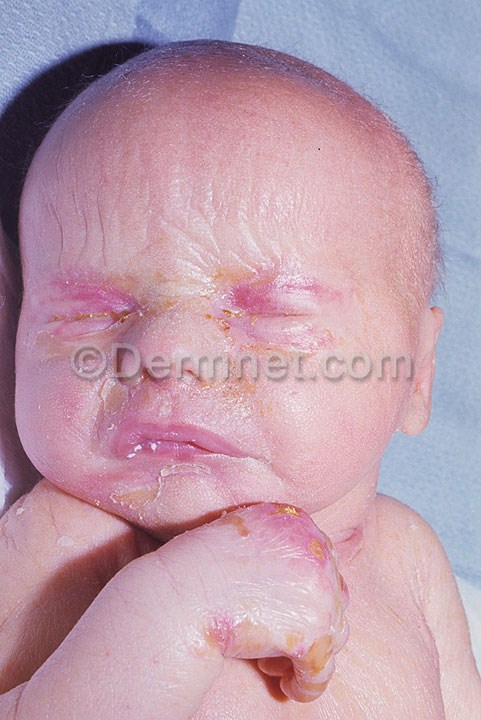
Disease: Atopic Dermatitis Photos